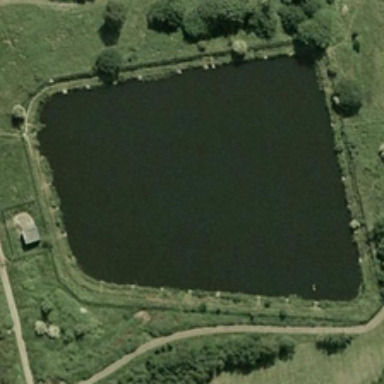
A polygonal pond is surrounded by green trees and a small wild road .